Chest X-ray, PA view. Patient: 24 years old, sex F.
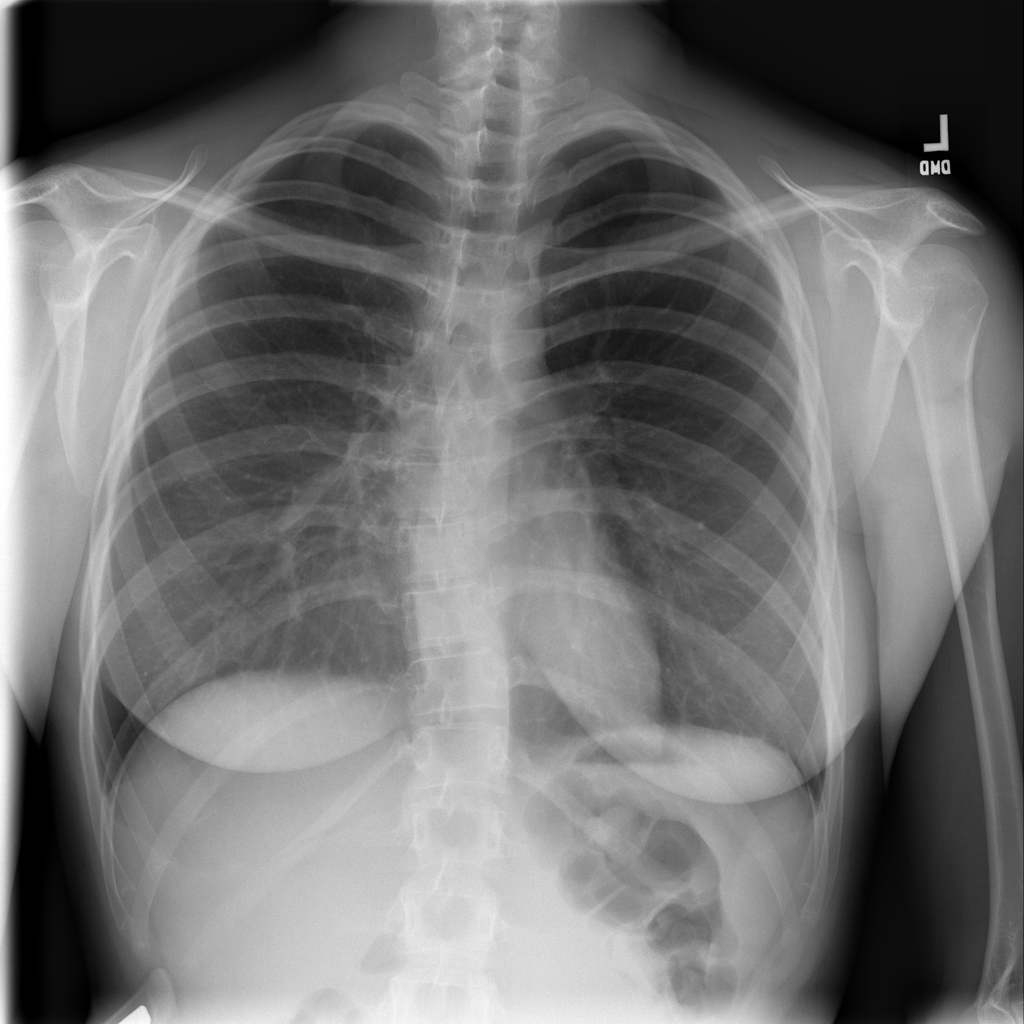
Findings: No Finding